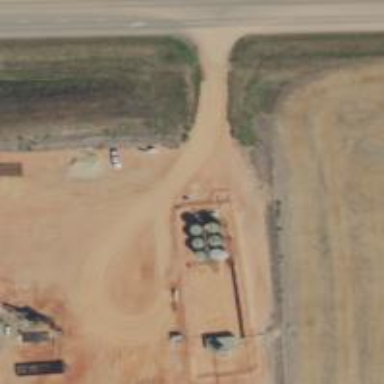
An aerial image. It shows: Storage tank that is man-made.